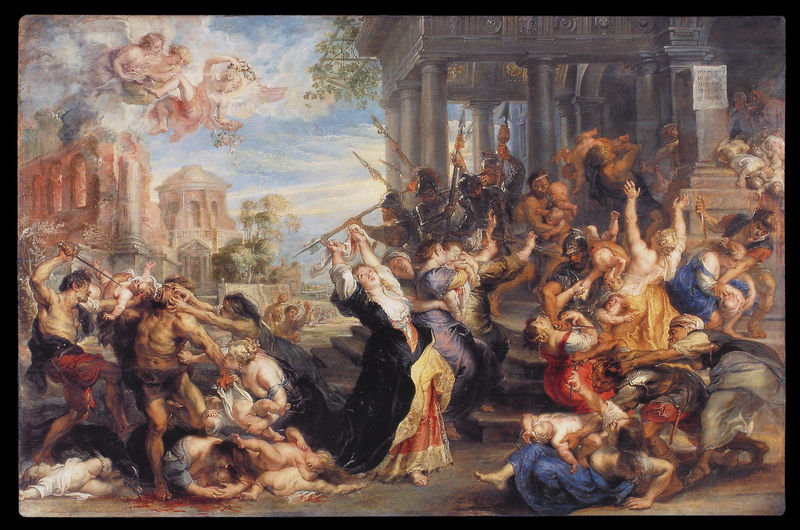
Titel: Bethlehemitischer Kindermord
Künstler: Peter Paul Rubens
Institution: München, Alte Pinakothek
Schlagwörter: kampf, tod, kind, mutter, himmel, baby, angst, gewalt, blue, church, column, columns, crowd, fight, lanze, men, oil, people, red, soldiers, stairs, steps, sword, swords, white, women, dress, frauen, gold, gray, group, painting, woman, yellow, pink, staircase, schwert, soldat, waffe, furcht, tumult, silver, angel, angels, classical, clouds, fighting, frau, gods, greek, heaven, man, naked, nude, rape, roman, sky, stone, tree, building, trees, death, armor, grass, ruin, ruins, battle, flying, myth, wings, dead, children, town, cherub, treees, city, mann, dome, renaissance, rome, temple, buildings, ground, war, god, godess, tale, kindermord, bethlehem, tan, bible, mothers, biblical, engel, new testament, violence, wing, nackt, anger, grab, bodies, spears, praying, greece, slaughter, babies, killing, murder, kleid, weapon, treppen, blood, dying, fallen, spear, corpse, pike, crying, soldaten, mord, stab, treppe, attack, knives, säule, pillars, kinder, säbel, infants, scream, old testament, acryllic, batle, turmoil, innocent, trojan, screaming, tempel, innocents, pikes, axes, grabbing, builoding, desth, herod, inncents, murder of the innocents, daggers, acrullic, aufruhr, menschenmasse